Interaction volume radius: 5 \u00c5
Interaction volume height: 15 \u00c5
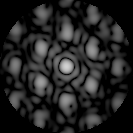
Disorder parameter: 0.3662